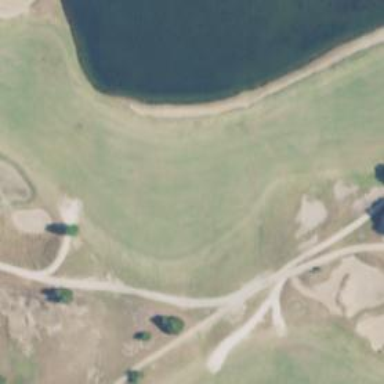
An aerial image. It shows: View of golf hole.